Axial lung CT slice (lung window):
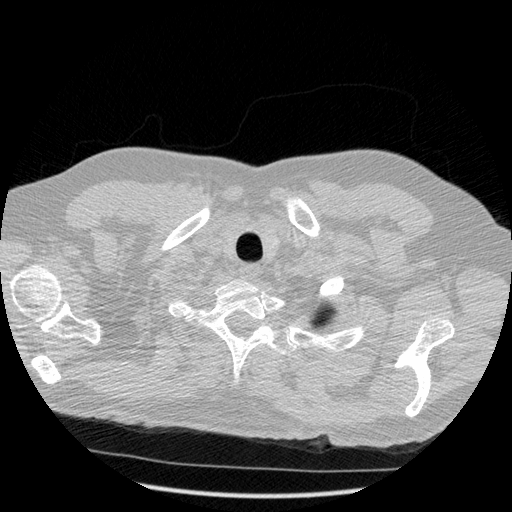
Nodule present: no